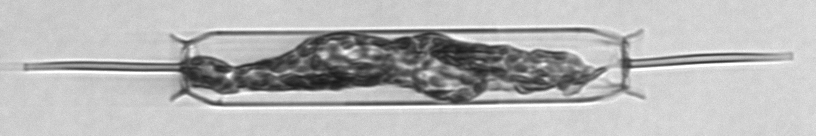
Label: Ditylum_brightwellii